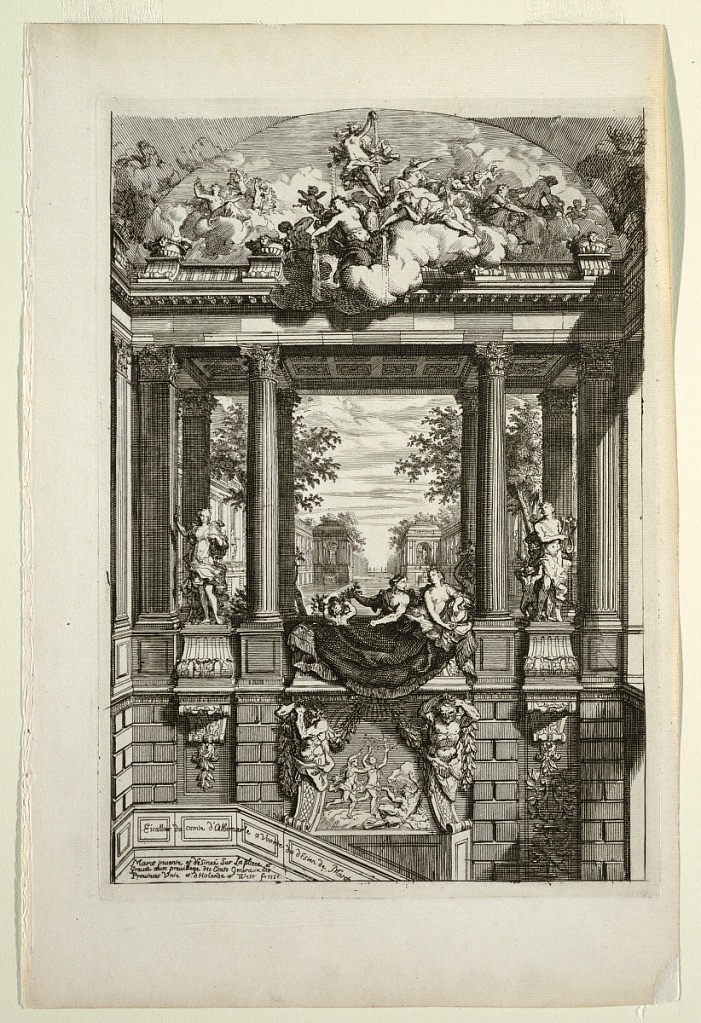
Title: Escallier du comte d'Albemarle a Voorte (Stairs of the Count d'Albemarle de Voorste), in Nouveaux livres de peintures de salles et d’escaliers (New Books on Paintings for Rooms and Stairs)
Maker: Daniel Marot, French, active in the Netherlands and England, 1661–1752
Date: ca. 1700
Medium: Etching and engraving on white laid paper
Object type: Print
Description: Classical architectural structure with stairs leading below. It is decorated with fluted Corinthian columns, scenes in relief, and sculptures. Draped figures sit at the center; a large group of classical figures on clouds float above.